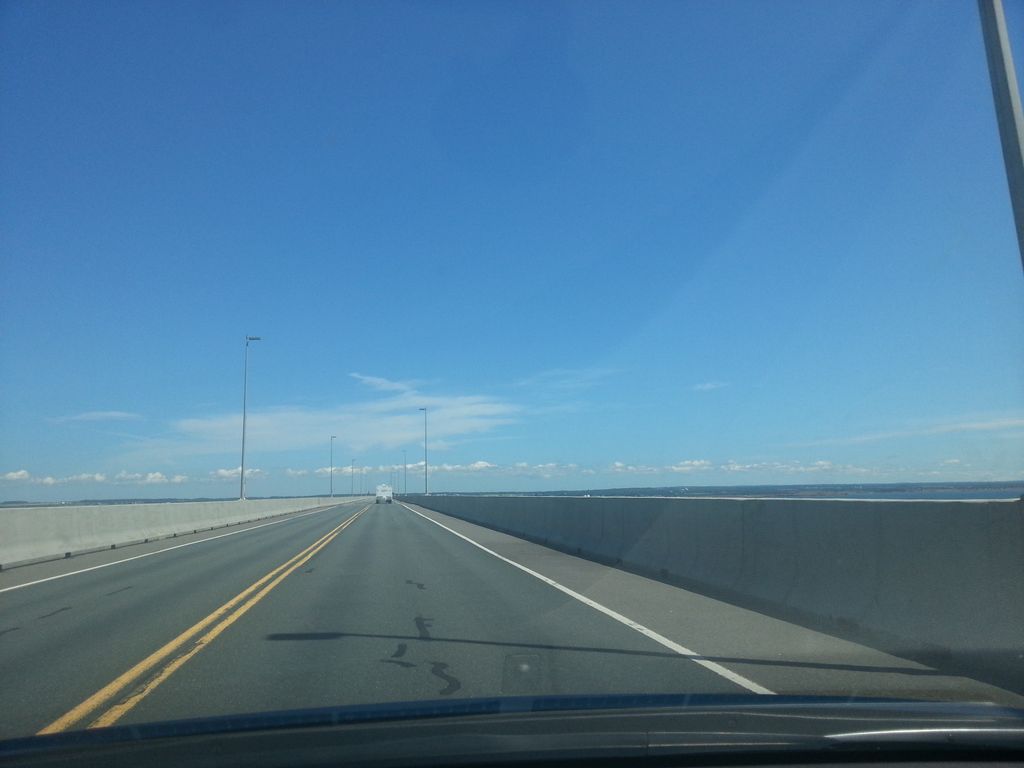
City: charlottetown